Question: I was take a read in the .net source code more specifically ito the mscorlib source and I stoped to see how the Stream Class was implemented, everything as fine and all untill I saw this line of Code:
'''
public static readonly Stream Null = new NullStream();
'''
And then I thougth "So NullStream is derived from Stream wait should that not throw an exception?".
This is what have gone through my mind:

and here is the <URL>
the path to the stream is:
Project->mscorlib
Path=>system/io/stream.cs
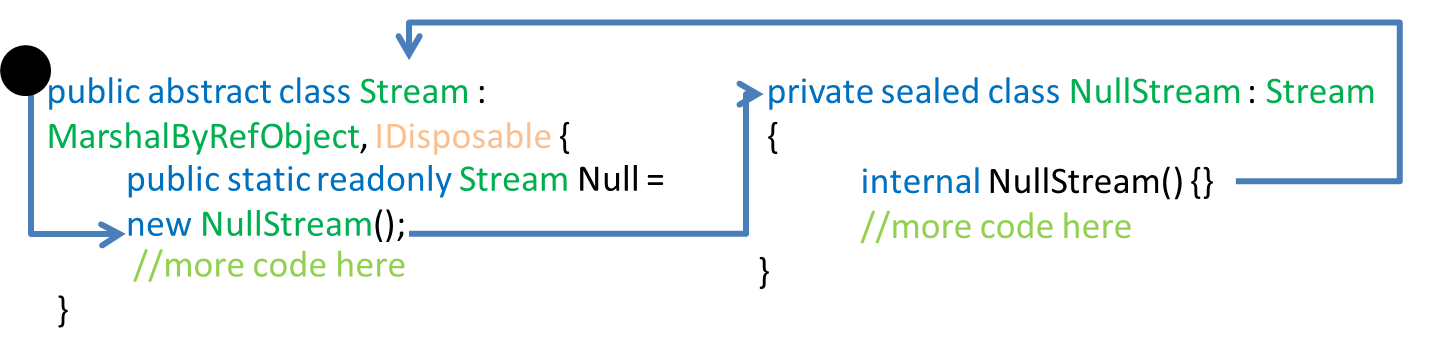
Answer: StackOverflowException is expected with this code:
'''
public readonly Stream Null=new NullStream()
'''
because calling NullStream constructor will call Stream constructor(the parent class)which must initialize Null field which then call NullStream()....
but hey it's static ! initialization of static fields are done just once and before any object is created, calling NullStream() will call Stream() but the latter won't initialize Null because constructors don't initialize static fields(except static constructors which we don't have here).
even if we had static constructor it's called just once either and before any object is created.